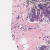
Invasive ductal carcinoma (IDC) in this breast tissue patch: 0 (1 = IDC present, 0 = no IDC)